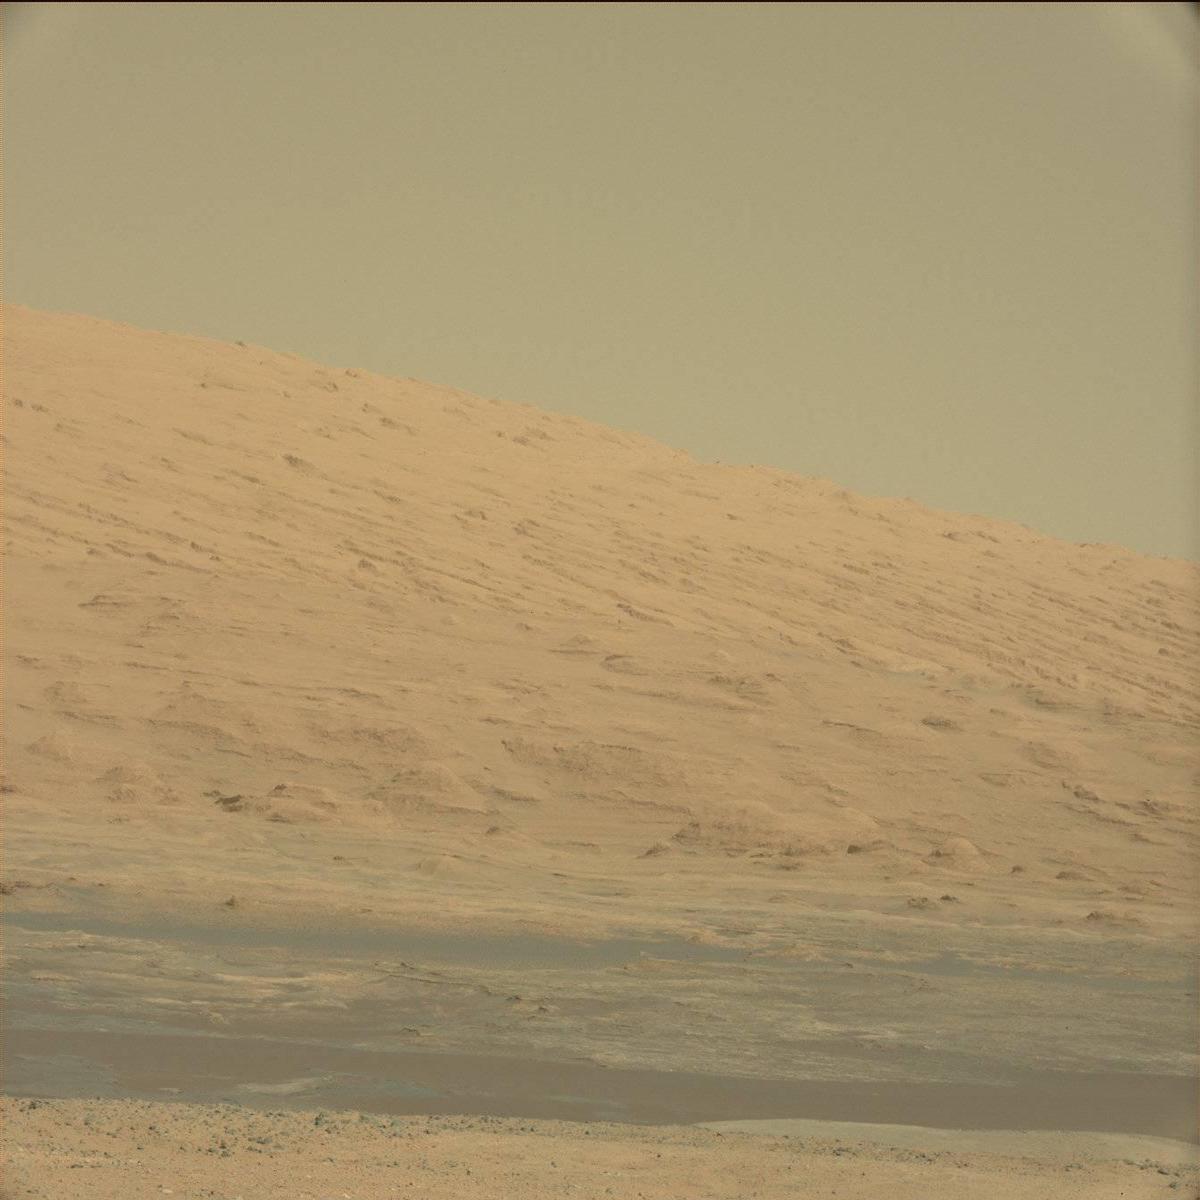
Terrain classes present: Ridge, Sand / Soil, Sky